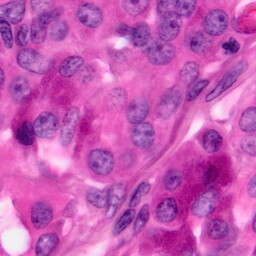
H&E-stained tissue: Pancreatic